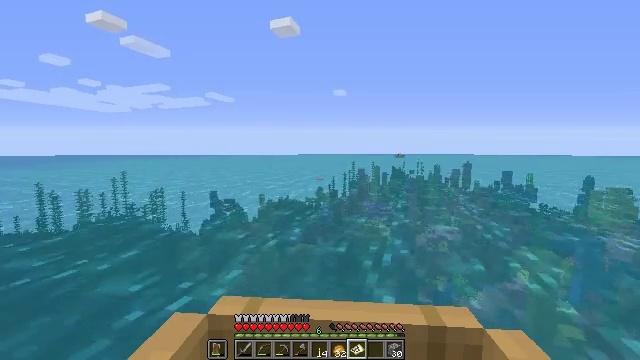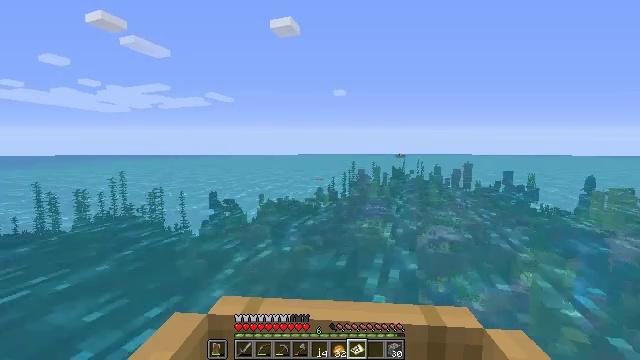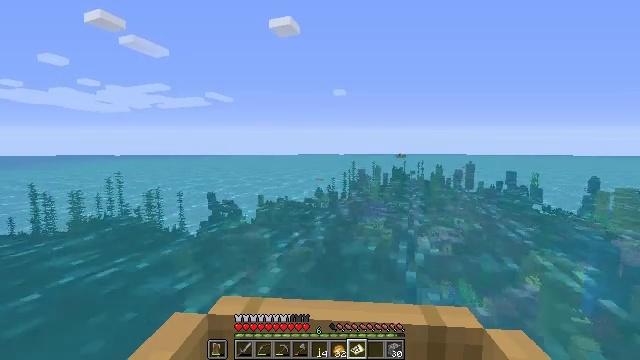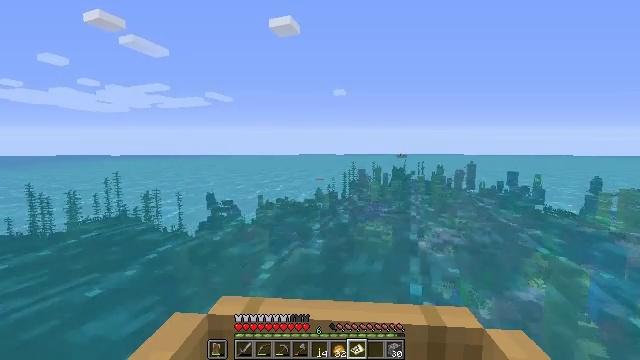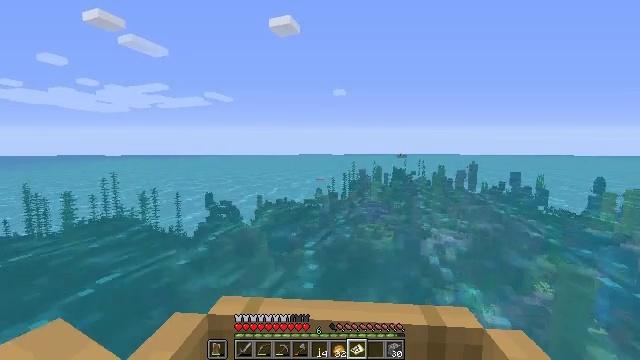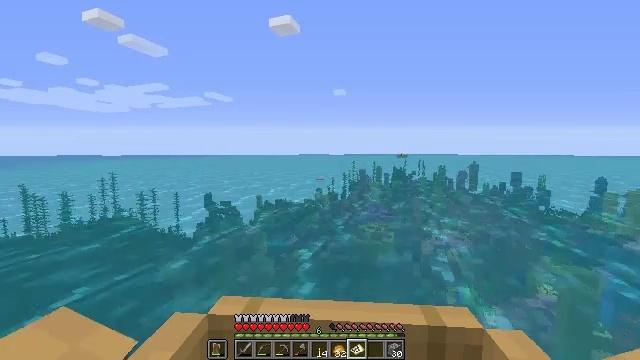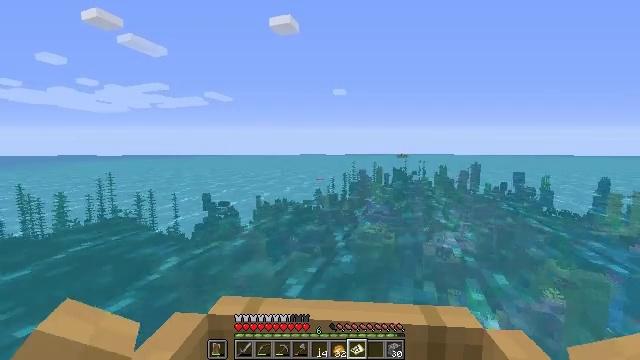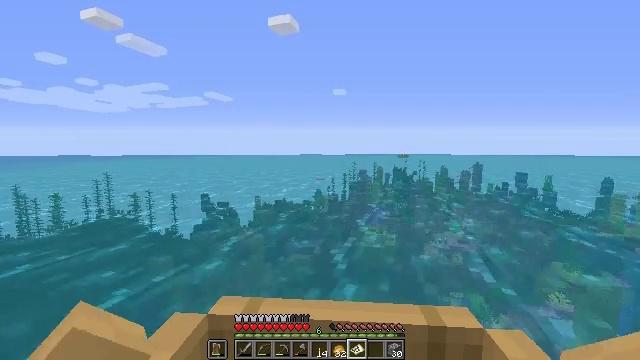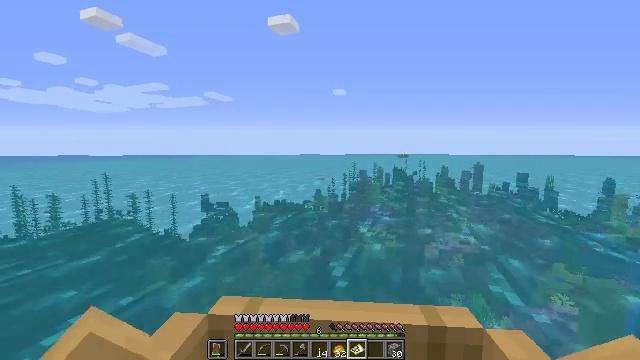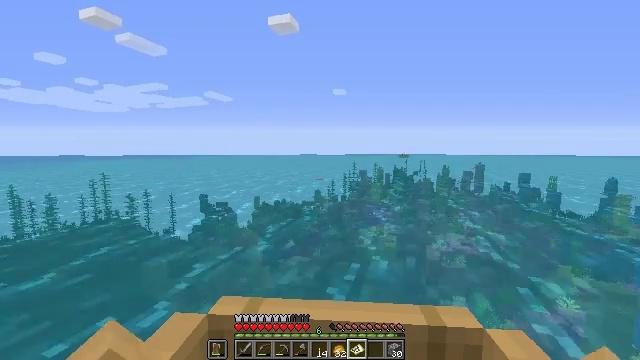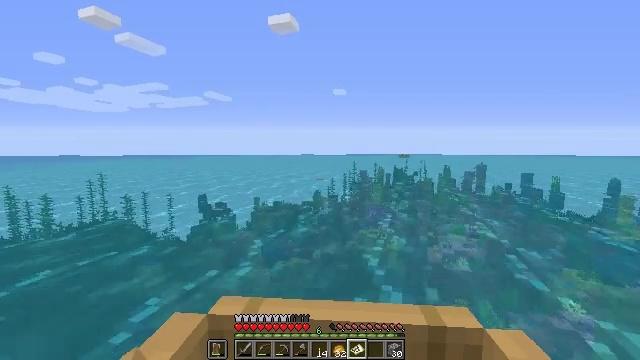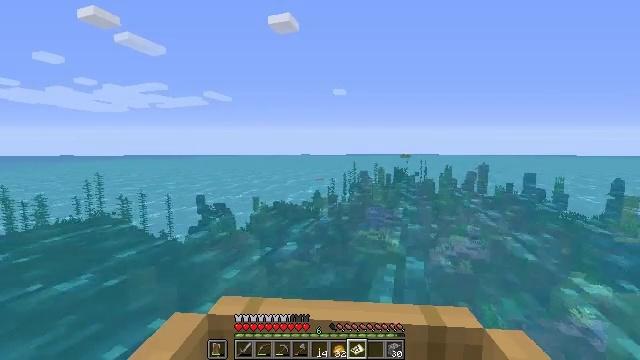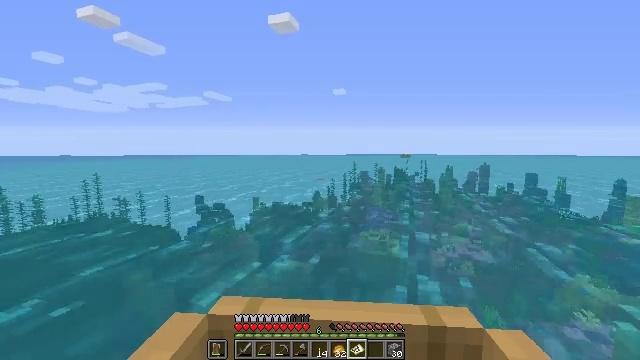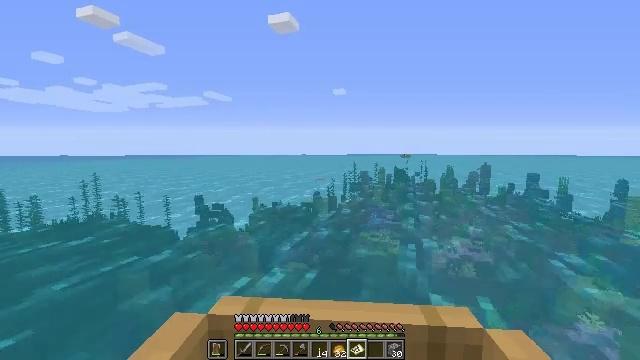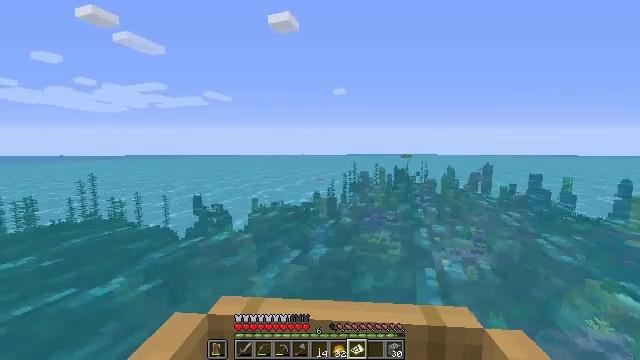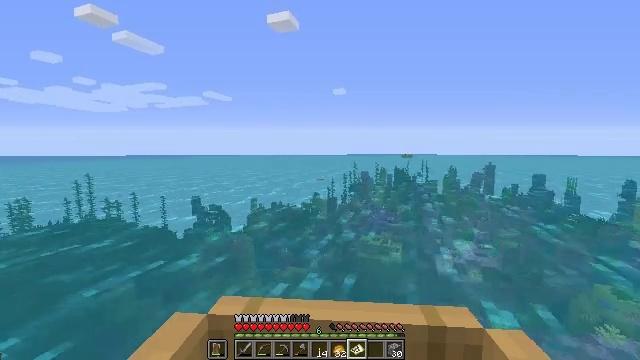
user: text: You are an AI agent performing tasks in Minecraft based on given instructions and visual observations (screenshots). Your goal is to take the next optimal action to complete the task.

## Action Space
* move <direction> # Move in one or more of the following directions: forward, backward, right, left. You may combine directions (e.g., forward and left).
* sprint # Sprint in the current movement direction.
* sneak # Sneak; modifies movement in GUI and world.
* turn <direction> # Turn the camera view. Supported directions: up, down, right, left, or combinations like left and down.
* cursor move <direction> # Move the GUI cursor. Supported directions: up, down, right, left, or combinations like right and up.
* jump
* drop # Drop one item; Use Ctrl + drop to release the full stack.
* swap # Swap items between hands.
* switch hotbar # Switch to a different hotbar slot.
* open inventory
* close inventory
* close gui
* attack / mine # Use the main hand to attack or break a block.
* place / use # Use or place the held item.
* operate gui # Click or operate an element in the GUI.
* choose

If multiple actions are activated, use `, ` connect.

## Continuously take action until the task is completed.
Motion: motion action
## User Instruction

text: Collect sand to make glass.
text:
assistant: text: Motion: move forward
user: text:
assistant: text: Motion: move forward
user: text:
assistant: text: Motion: move forward
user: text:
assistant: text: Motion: move forward
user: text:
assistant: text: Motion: move forward
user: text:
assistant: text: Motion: move forward
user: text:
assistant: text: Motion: move forward
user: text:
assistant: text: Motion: move forward
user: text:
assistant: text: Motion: move forward
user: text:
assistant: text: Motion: move forward
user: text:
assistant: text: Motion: move forward
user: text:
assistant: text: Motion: move forward
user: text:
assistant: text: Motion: move forward
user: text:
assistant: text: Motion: move forward
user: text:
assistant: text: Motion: move forward and move right
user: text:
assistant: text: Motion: move forward and move right
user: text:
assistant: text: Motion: move forward
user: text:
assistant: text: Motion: move forward
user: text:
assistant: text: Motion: move forward
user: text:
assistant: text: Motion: move forward
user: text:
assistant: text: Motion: move forward
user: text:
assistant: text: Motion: move forward
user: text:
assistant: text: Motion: move forward
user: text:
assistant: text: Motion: move forward
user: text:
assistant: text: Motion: move forward
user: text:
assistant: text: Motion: move forward
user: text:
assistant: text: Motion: move forward
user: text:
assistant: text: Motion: move forward
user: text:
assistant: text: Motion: move forward
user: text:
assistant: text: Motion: move forward